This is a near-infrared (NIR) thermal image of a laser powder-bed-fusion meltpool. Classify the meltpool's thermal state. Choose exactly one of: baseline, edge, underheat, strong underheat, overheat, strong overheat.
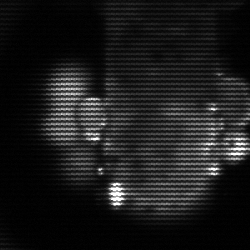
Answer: strong underheat